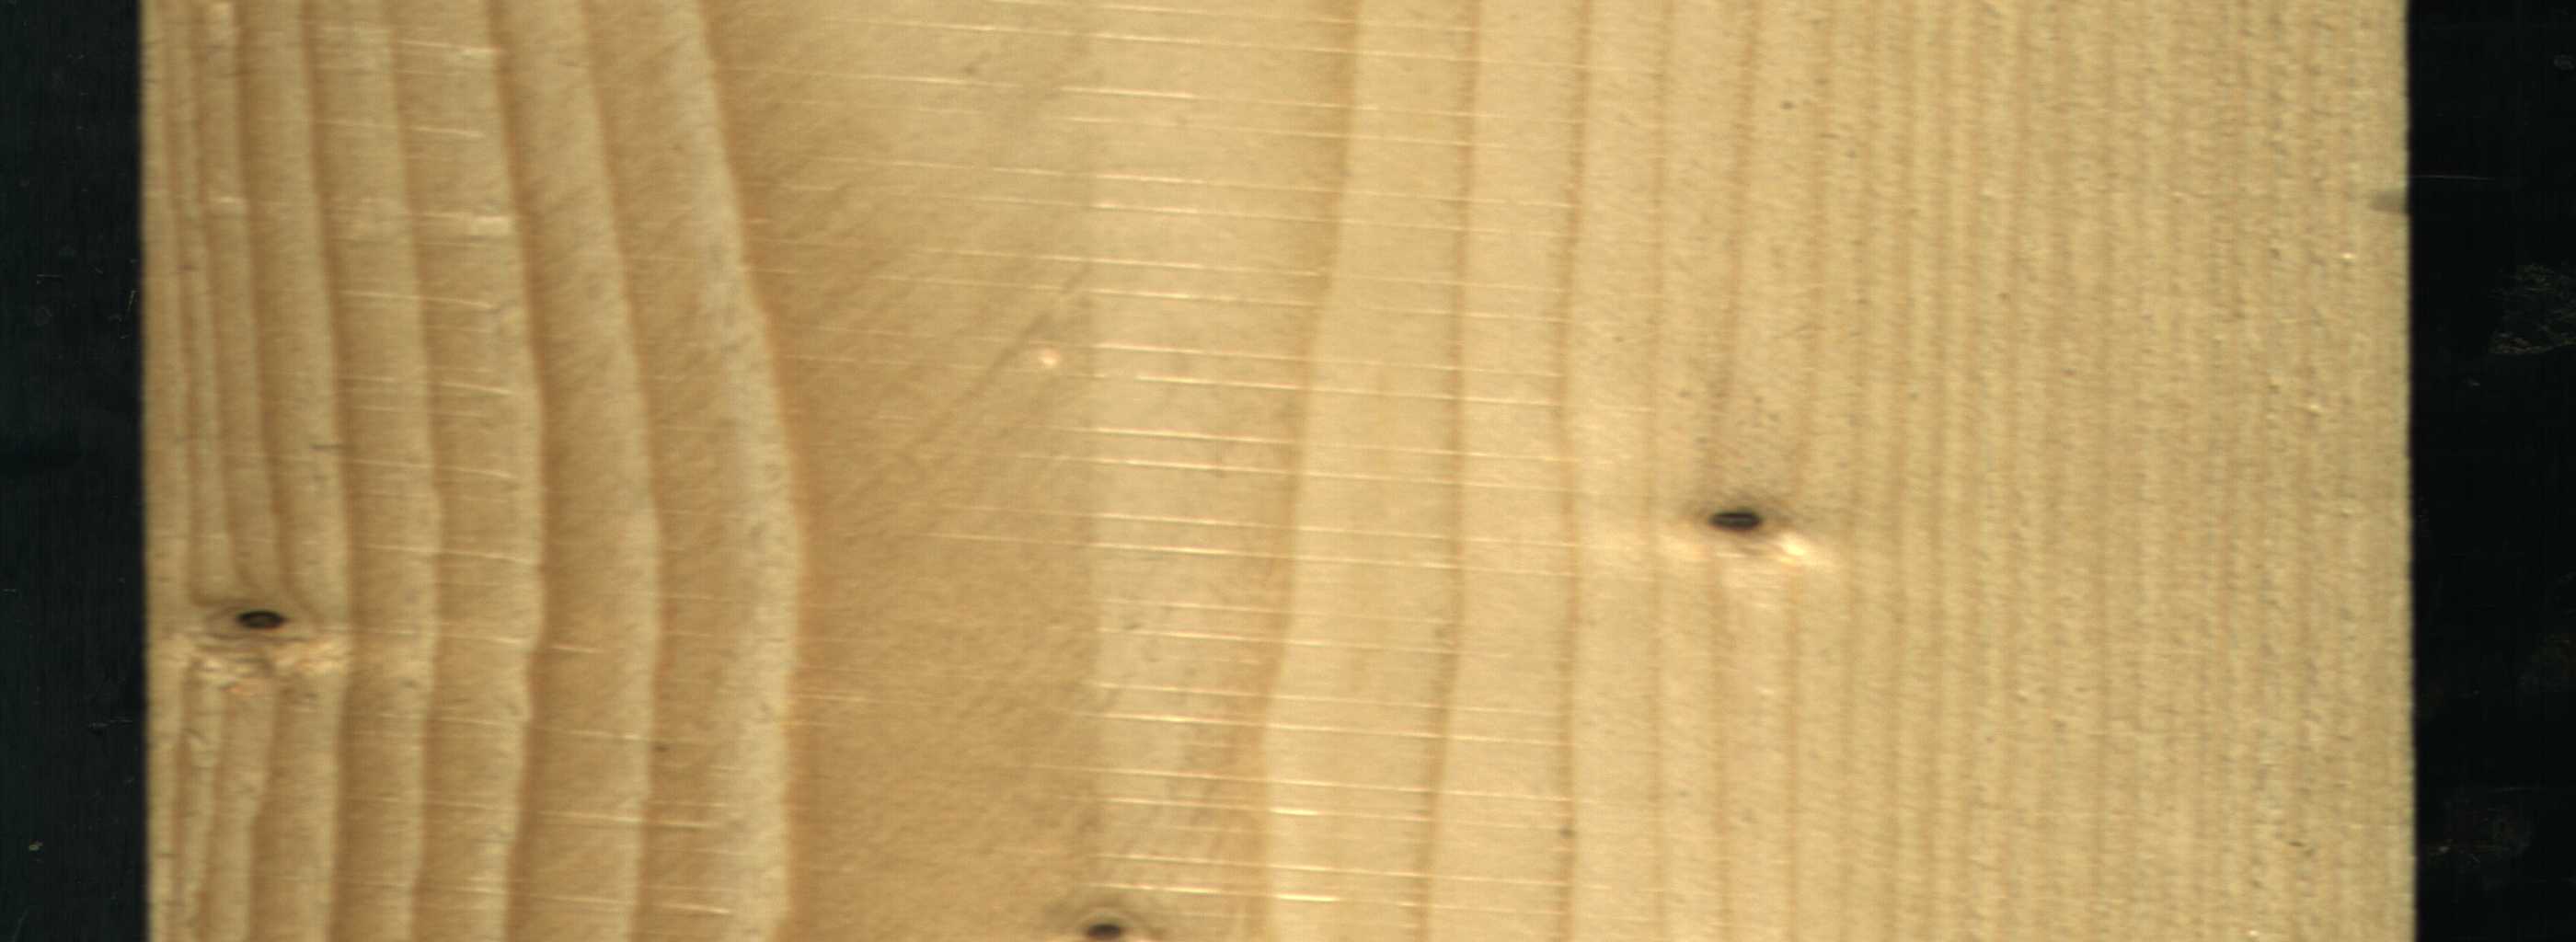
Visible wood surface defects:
Dead_Knot
Dead_Knot
Live_Knot